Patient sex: F
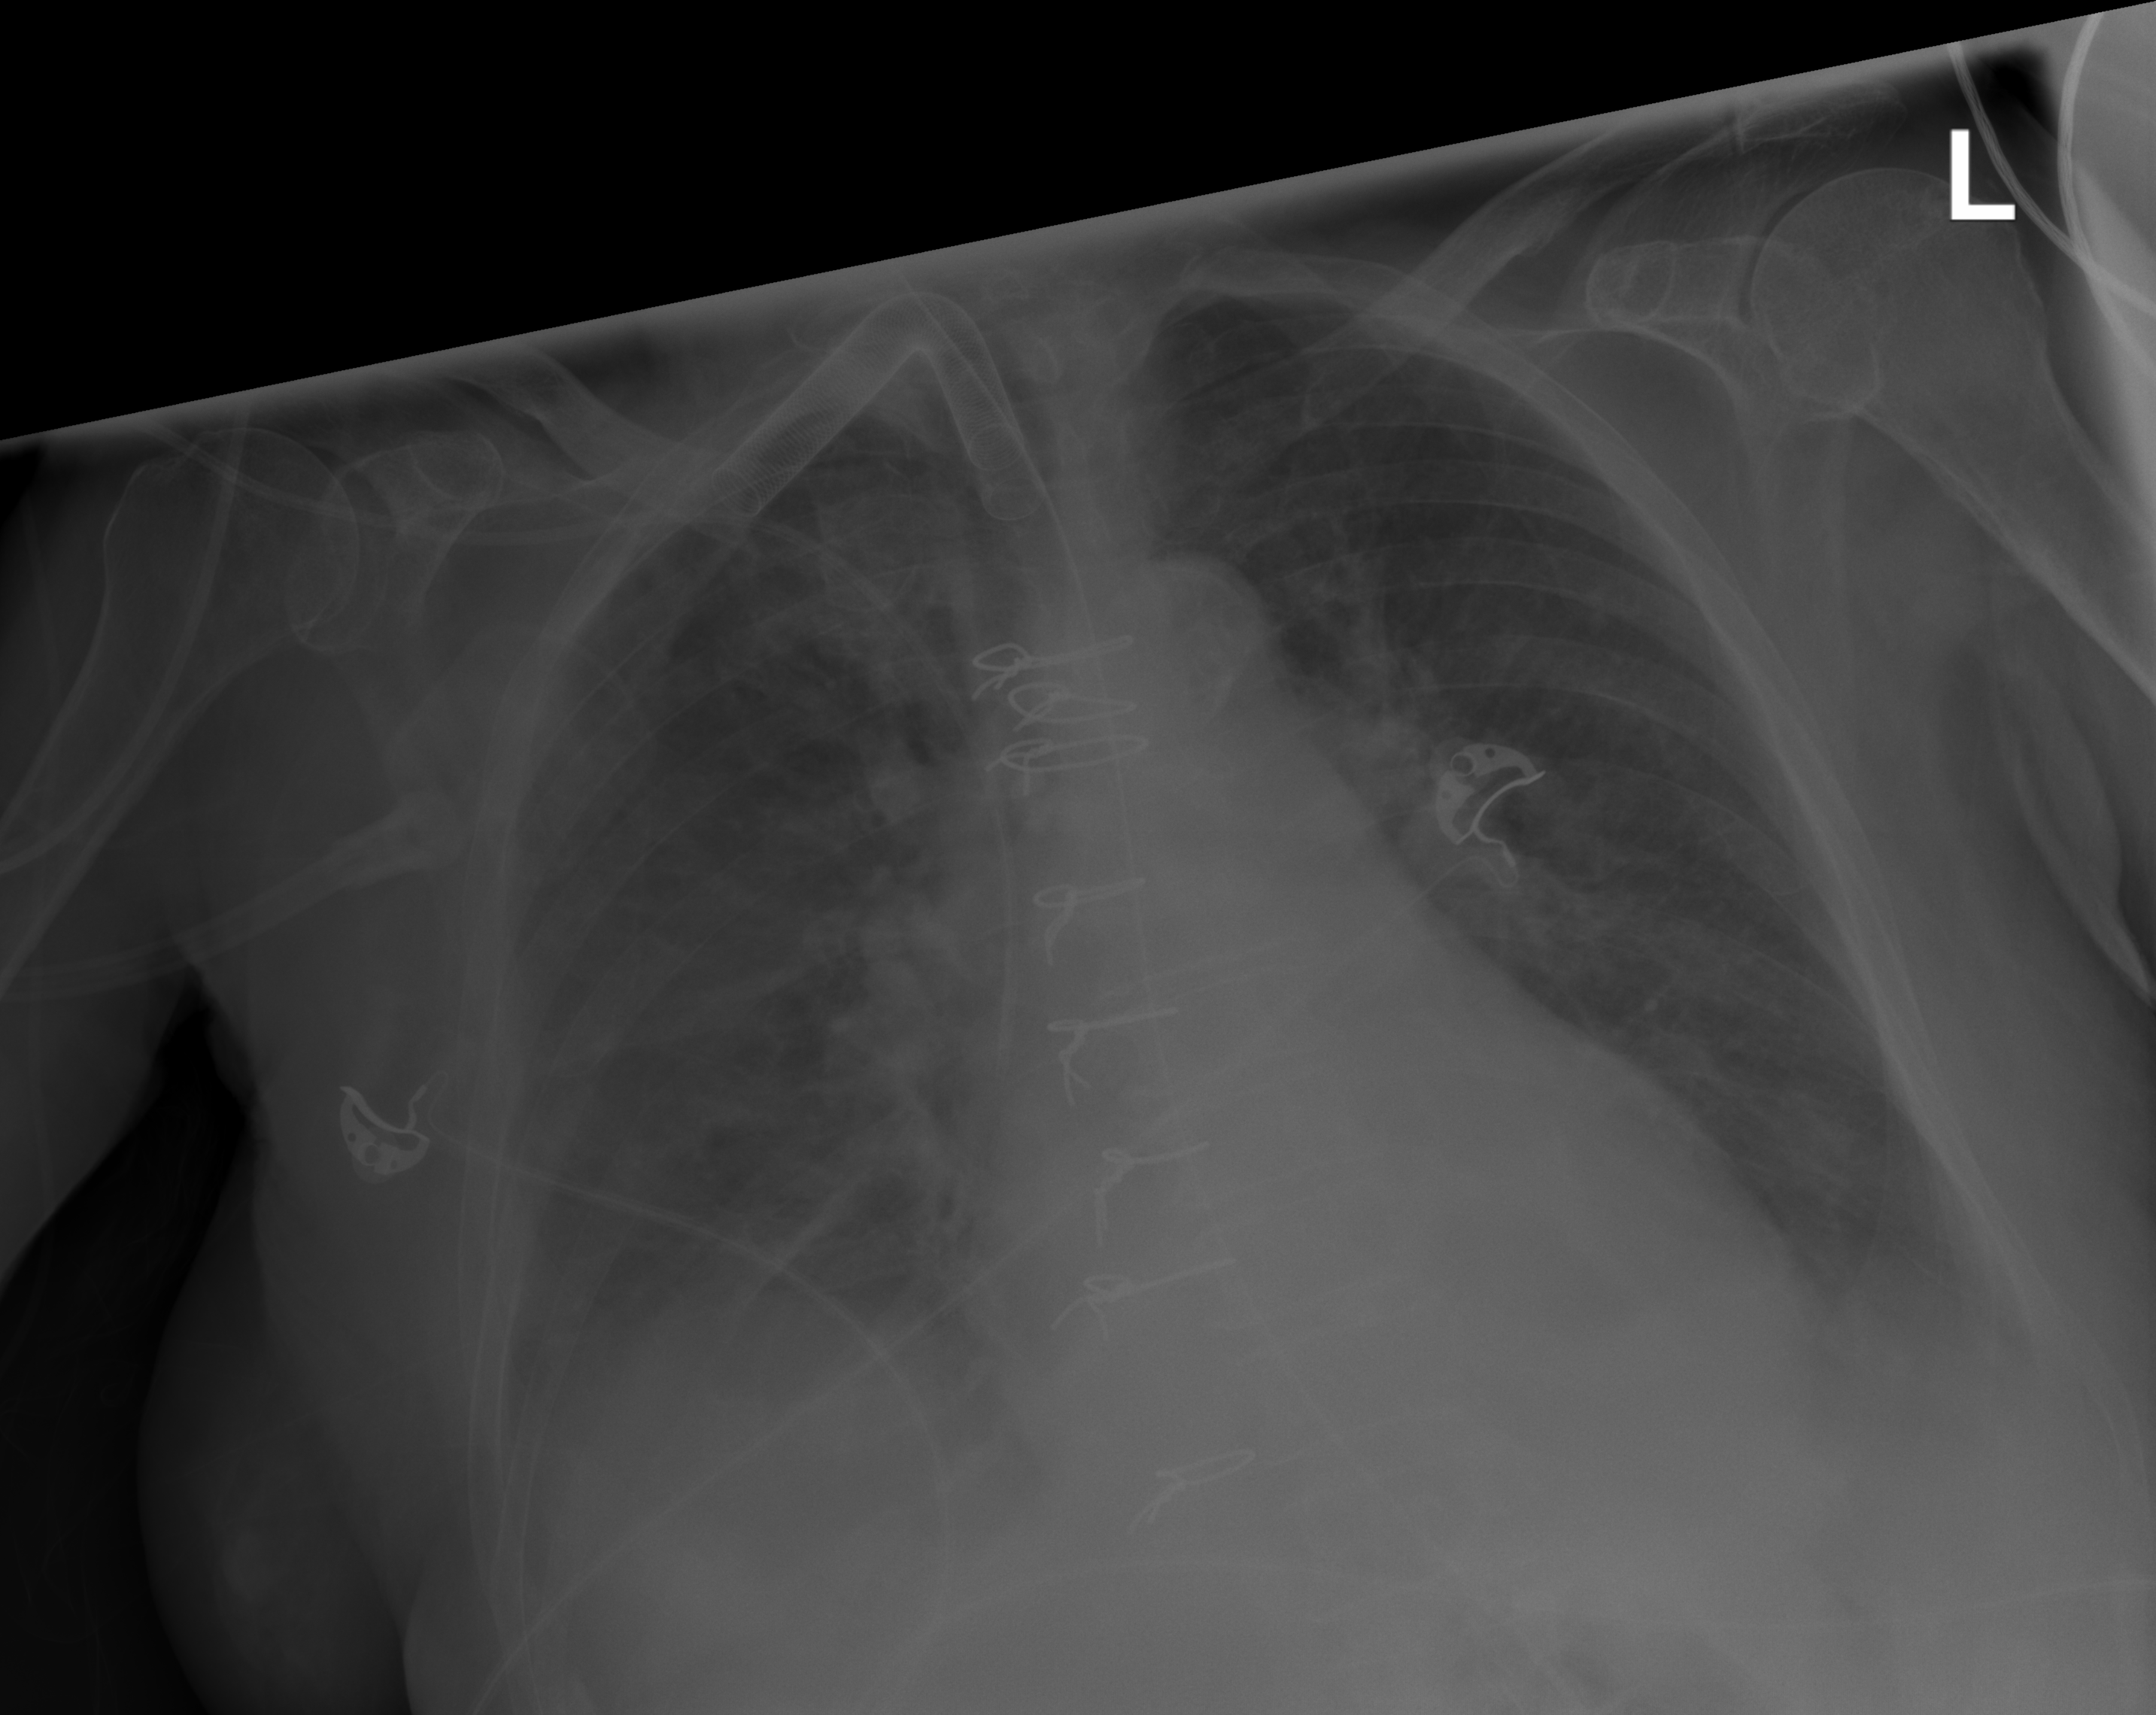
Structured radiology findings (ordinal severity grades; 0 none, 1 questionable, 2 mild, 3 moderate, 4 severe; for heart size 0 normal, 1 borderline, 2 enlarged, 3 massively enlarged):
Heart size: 0
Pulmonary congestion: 0
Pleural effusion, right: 2
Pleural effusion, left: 2
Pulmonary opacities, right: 2
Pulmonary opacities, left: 2
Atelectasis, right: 2
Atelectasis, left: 0